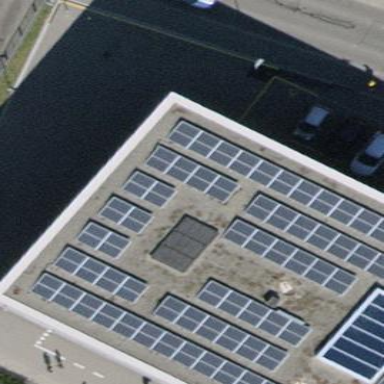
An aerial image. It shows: School building.